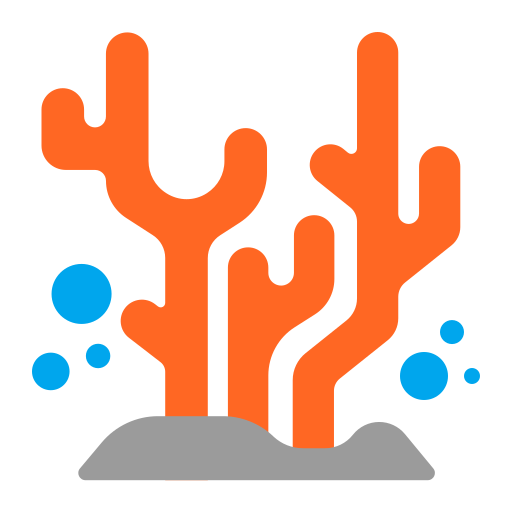
coral flat